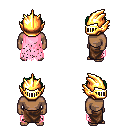
a pixel art fantasy rpg character, male body template, human, dark skin, pink tattered cape, robe skirt, green bedhead hairstyle, gold helm, four views (front, back, left, right), 2x2 character sprite sheet, small pixel art, hard edges, no anti-aliasing